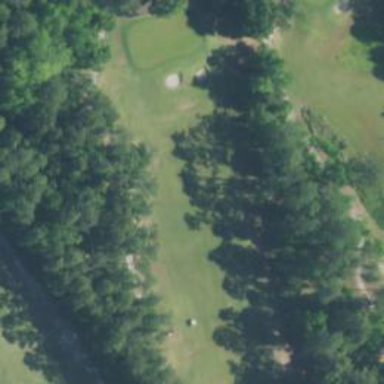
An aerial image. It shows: Golf fairway surrounded by grass.